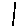
Label: line